Field crop: maize
Growth stage: 1
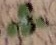
Species: chenopodium